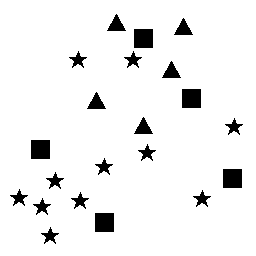
Squares: 5
Triangles: 5
Stars: 11
Total shapes: 21